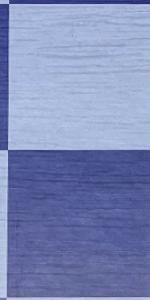
Label: Empty